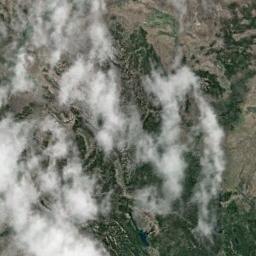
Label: cloud